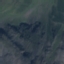
Land use / land cover: HerbaceousVegetation